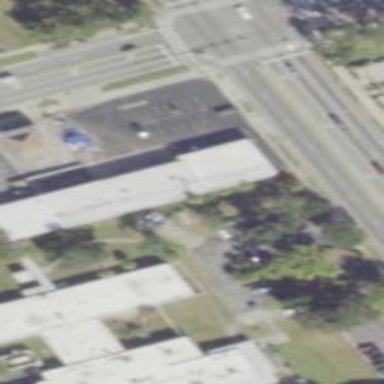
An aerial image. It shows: Building housing car repair shop.